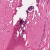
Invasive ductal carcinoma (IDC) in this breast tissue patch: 0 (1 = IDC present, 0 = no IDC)